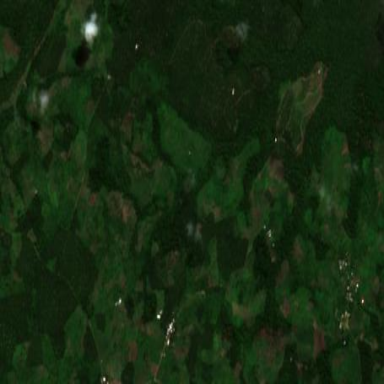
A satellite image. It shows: Orchard filled with oil palm trees.